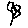
Label: flower